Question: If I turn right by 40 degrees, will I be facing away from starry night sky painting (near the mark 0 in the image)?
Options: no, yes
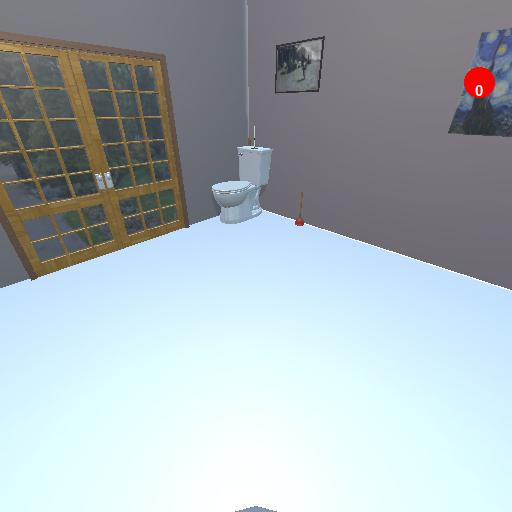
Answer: no